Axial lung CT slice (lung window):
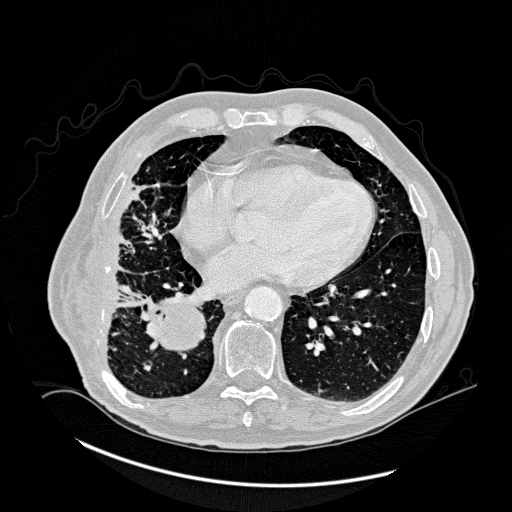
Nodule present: no